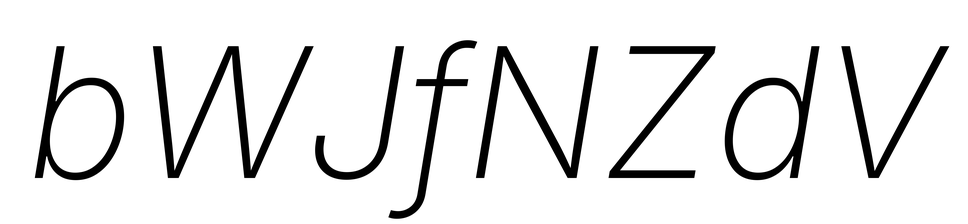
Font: Inter-Italic_ExtraLight_Italic